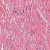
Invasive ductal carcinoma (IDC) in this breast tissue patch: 0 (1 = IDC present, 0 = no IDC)